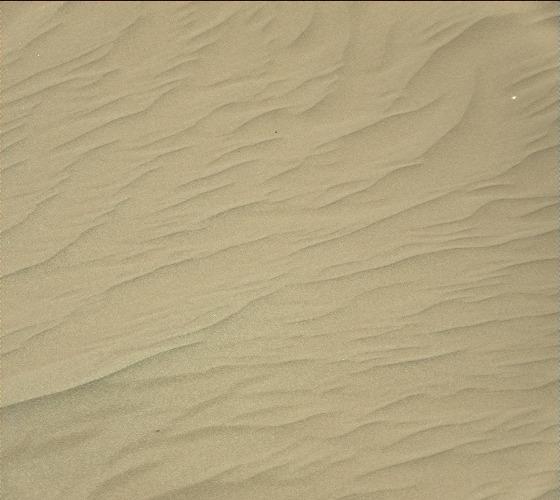
Terrain classes present: Gravel / Sand / Soil